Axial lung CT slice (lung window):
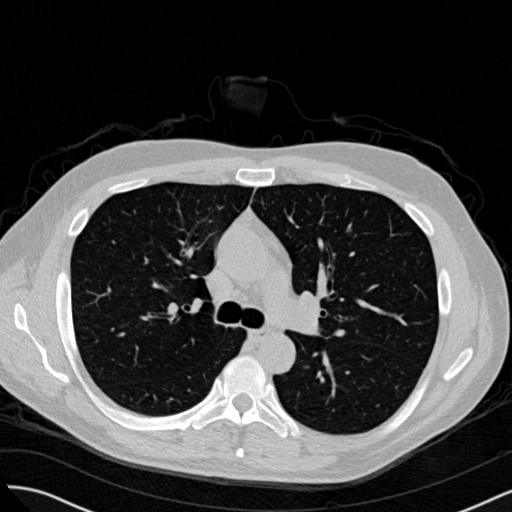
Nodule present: no